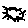
Label: sun